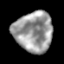
Tissue: lung
Cell type: Others
Senescence score: 0.2061
Nuclear area (px): 1519
Mean DAPI intensity: 154.93